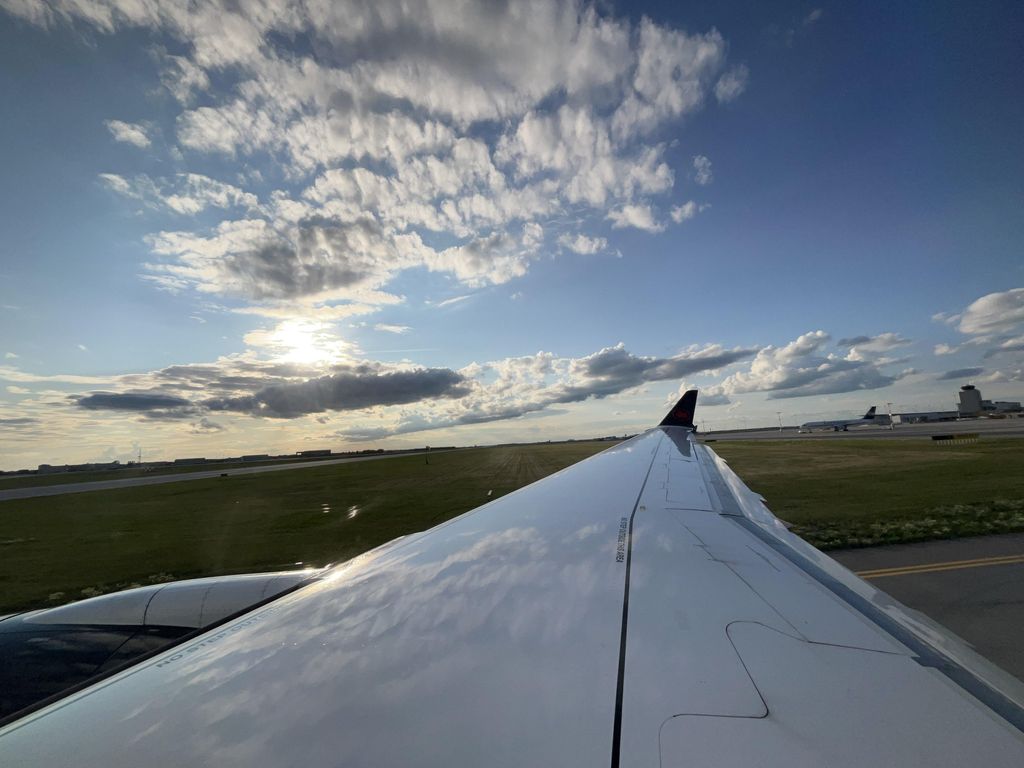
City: winnipeg